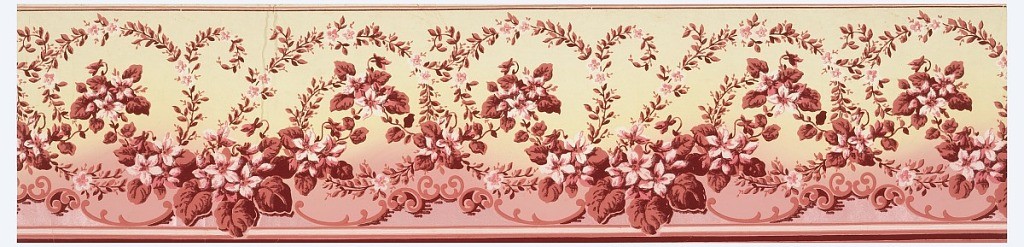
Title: Border
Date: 1890–1910
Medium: Machine-printed
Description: Narrow frieze containing pink and red flowers and leaves, on ground shading from pink at bottom to yellow at top, with sections of irridescent pink.